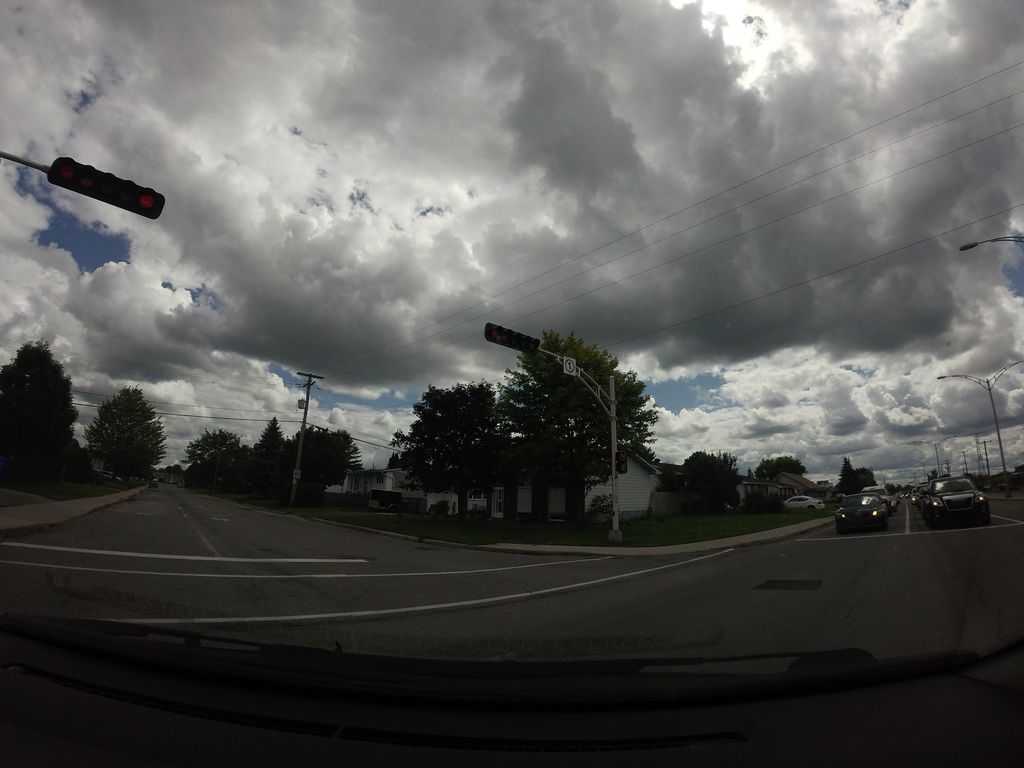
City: ottawa-gatineau